Question: I am trying to save an object inheriting MKAnnotation class in NSUserDefualts. It is working fine in iOS 6 but crashing in iOS7. Here is the code for saving:
'''
ParkHereAnnotation = [[catAnnotation alloc] initWithCoordinate:workingCoordinate];
ParkHereAnnotation.title = @"Your Parked Here" ;
ParkHereAnnotation.subtitle = @"";
//ParkHereAnnotation.annotationType = location;
ParkHereAnnotation.parkId = [[NSString alloc] initWithString:@"-1"];
[ParkHereAnnotation setAnnotationType:location];
[userDefaults setObject:ParkHereAnnotation forKey:@"ParkingAnnotation"];//Crashing here in iOS7 but not in iOS6.
'''
Class:
Header
Header File
'''
@interface catAnnotation : NSObject <MKAnnotation>
{
CLLocationCoordinate2D coordinate;
NSString *title;
NSString *subtitle;
NSString *parkId;
enum MapAnnotationType annotationType;
}
@property (nonatomic, assign) CLLocationCoordinate2D coordinate;
@property (nonatomic, copy) NSString *title;
@property (nonatomic, copy) NSString *subtitle;
@property (nonatomic, assign) enum MapAnnotationType annotationType;
@property (nonatomic,retain) NSString *parkId;
@end
'''
Implementation
'''
@implementation catAnnotation
@synthesize coordinate;
@synthesize title;
@synthesize subtitle;
@synthesize annotationType;
@synthesize parkId;
-(id) init
{
return self;
}
-(id) initWithCoordinate:(CLLocationCoordinate2D)inCoord
{
coordinate = inCoord;
return self;
}
@end
'''
Object of class before setting is:

-[NSUserDefaults setObject:forKey:]: attempt to insert non-property list object for key ParkingAnnotation'
*** First throw call stack:
(0x31576e8b 0x3b8716c7 0x31576dcd 0x31ea7c21 0x126613 0x12708f 0x126f45 0x33d3155f 0x33d314fb 0x33d314cb 0x33d1d0f3 0x33d398cd 0x33d30b0d 0x33d2bc09 0x33d00f59 0x33cff747 0x31541f27 0x315413ef 0x3153fbdf 0x314aa541 0x314aa323 0x361e12eb 0x33d611e5 0xf811d 0x3bd6aab7)
libc++abi.dylib: terminating with uncaught exception of type NSException
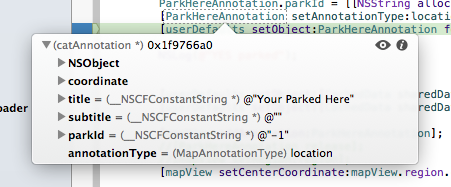
Answer: In iOS7 , you cant store class object in NSUserDefaults , You have to convert your class to a dictionary , array or data before saving in NSuserDefaults.
NSUserDefault is actually a plist which stores all the data in Library folder. So if you want to save anything in it you have to follow property list types.